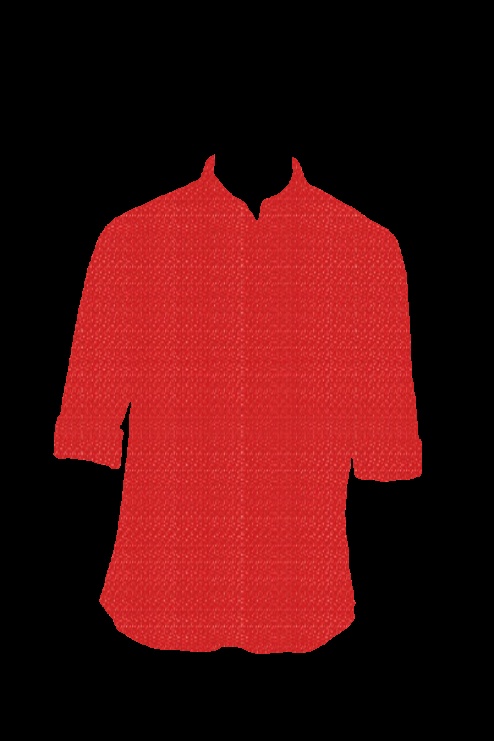
red plaid button up tee